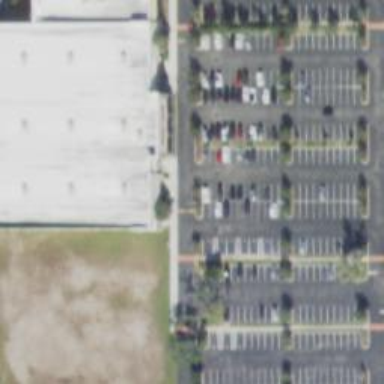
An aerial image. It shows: Parking space.